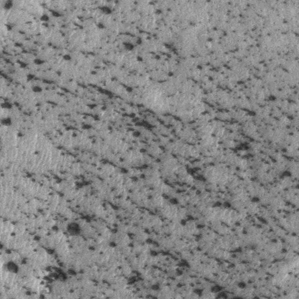
Label: frost